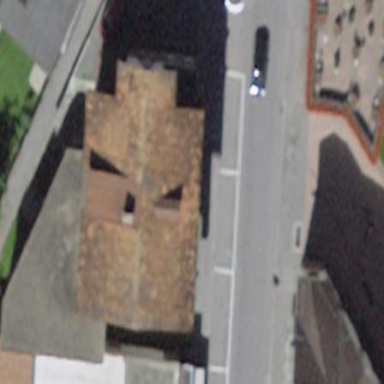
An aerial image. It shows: Gabled roof apartments building.